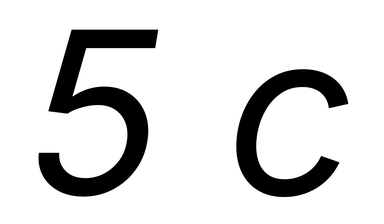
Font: Inter-Italic_Italic